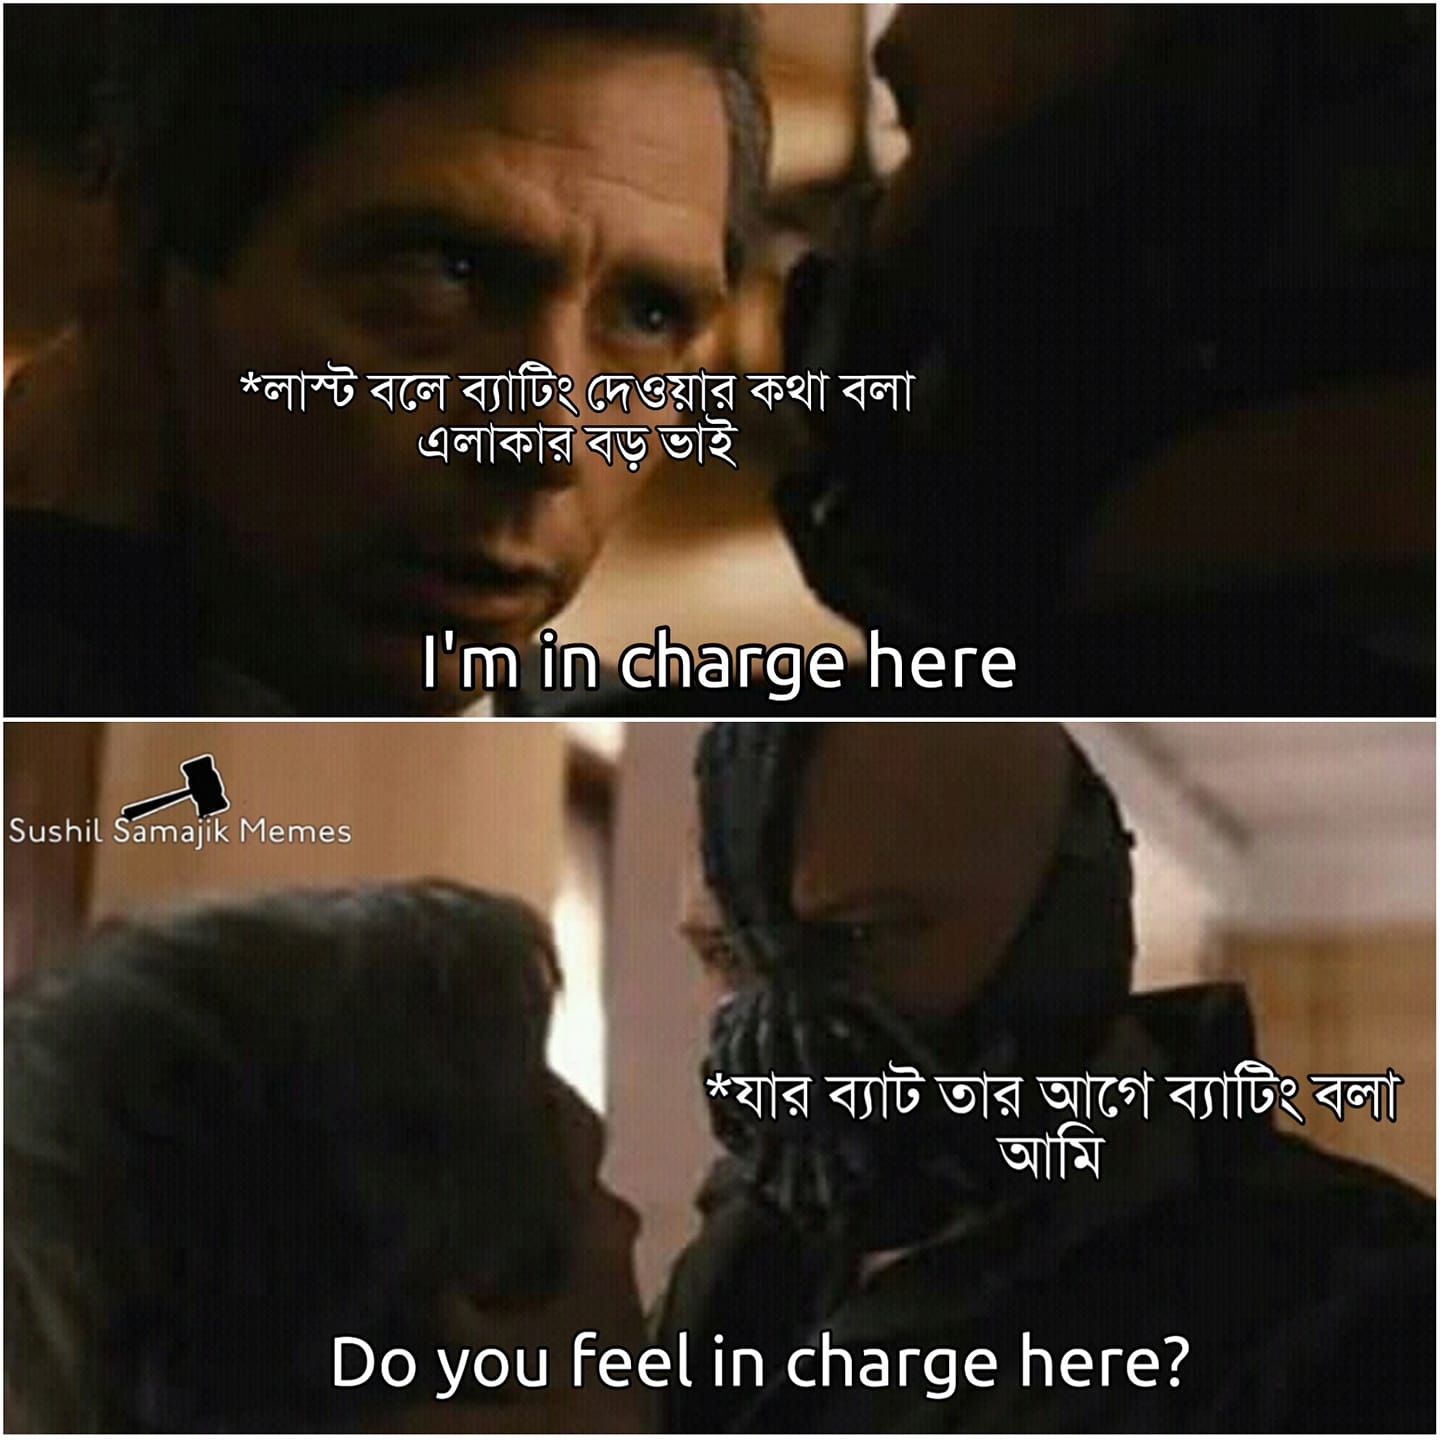
Caption: *লাস্ট বলে ব্যাটিং দেওয়ার কথা বলা এলাকার বড় ভাই      I'm in charge here  *যার ব্যাট তার আগে ব্যাটিং বলা আমি      Do you feel in charge here ?
Label: non-hate